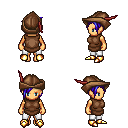
a pixel art fantasy rpg character, female body template, human, tanned skin, brown tunic, white pants, blue pixie cut hairstyle, leather cap, gold boots, four views (front, back, left, right), 2x2 character sprite sheet, small pixel art, hard edges, no anti-aliasing